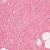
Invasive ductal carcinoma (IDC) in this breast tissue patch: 0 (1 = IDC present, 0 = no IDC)